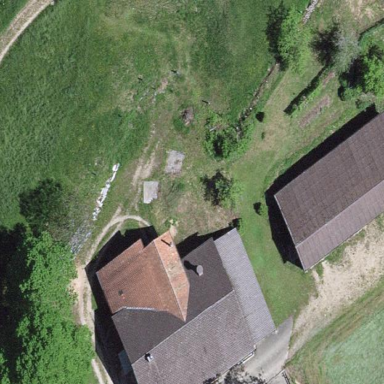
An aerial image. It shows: Farm building.